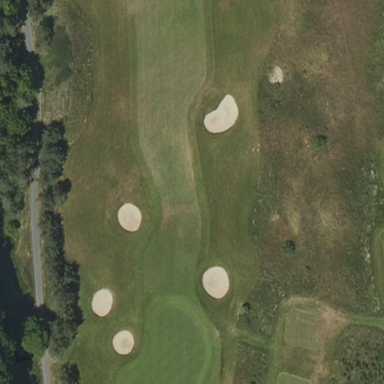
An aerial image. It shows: Golf fairway in the image.